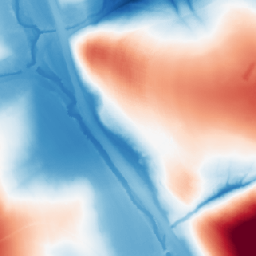
Category: morphological
Decomposition family: tophat_combined
Decomposition parameters: size: 100
Upsampling method: area
Upsampling parameters: scale: 8
Upsampling scale: 8